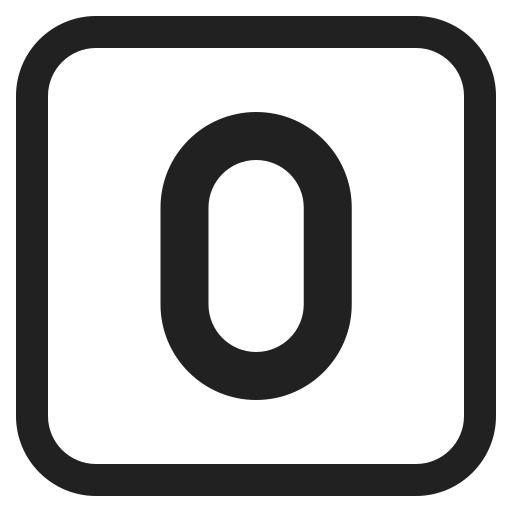
o button (blood type) high contrast